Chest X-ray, PA view. Patient: 66 years old, sex M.
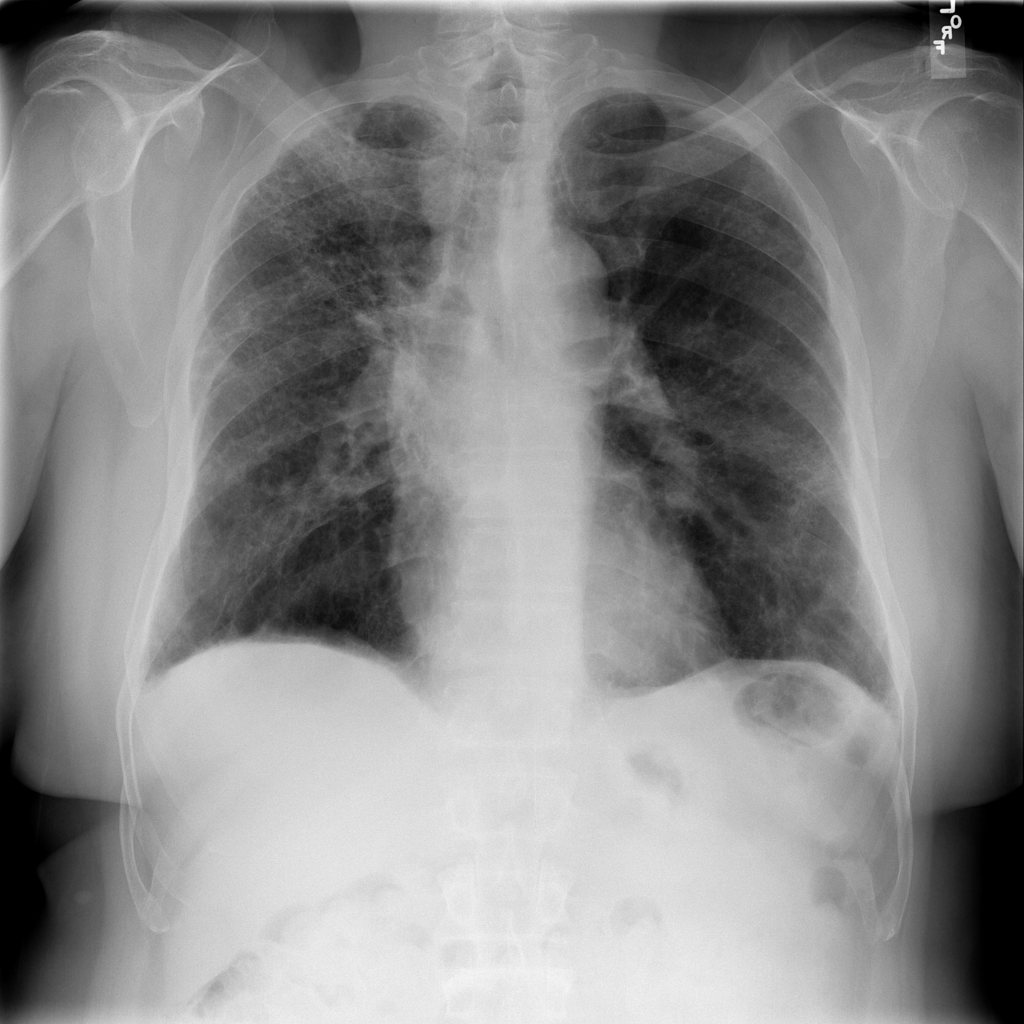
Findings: No Finding